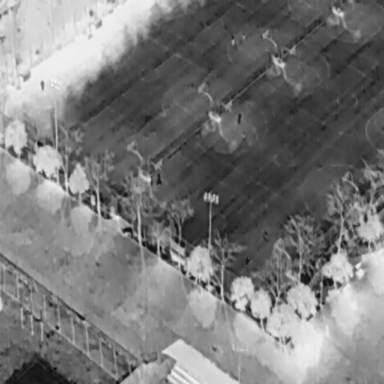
There are six People in the infrared image.